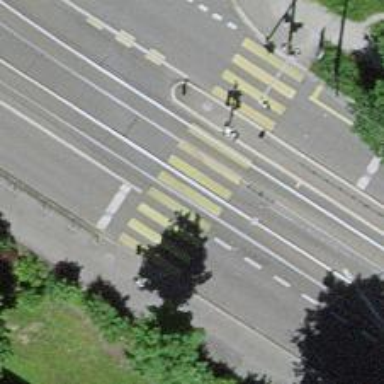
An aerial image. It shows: Crossing with traffic signals where the road intersects with tram railway.